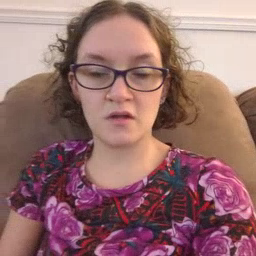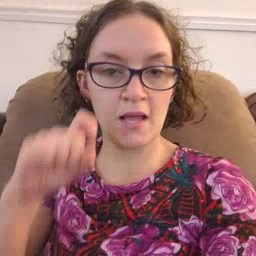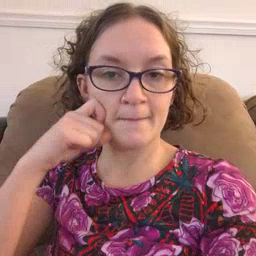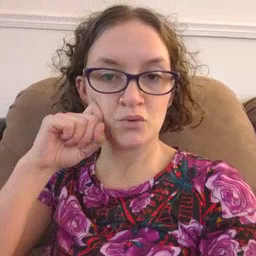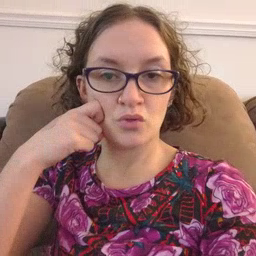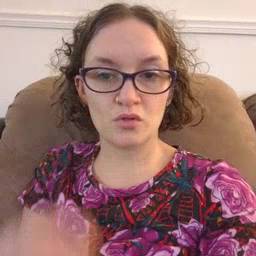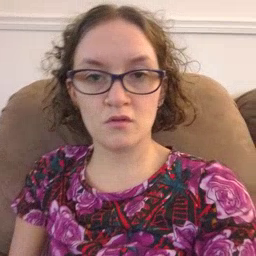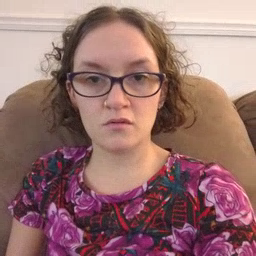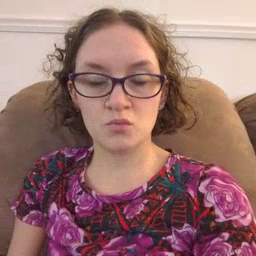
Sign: apple